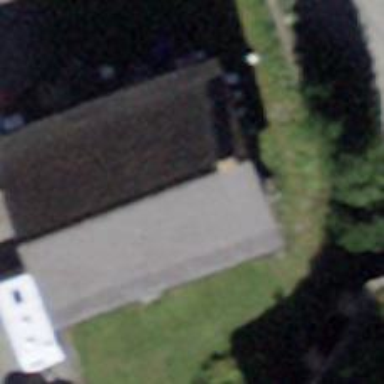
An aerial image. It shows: Pub.